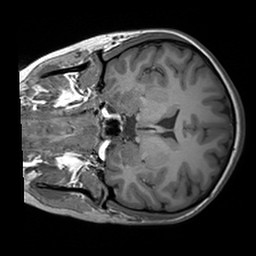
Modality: T1w
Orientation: coronal
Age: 19
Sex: female
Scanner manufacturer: siemens
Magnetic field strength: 3 T
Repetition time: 1.6 s
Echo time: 0.00236 s